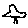
Label: bird